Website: lowes
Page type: cart
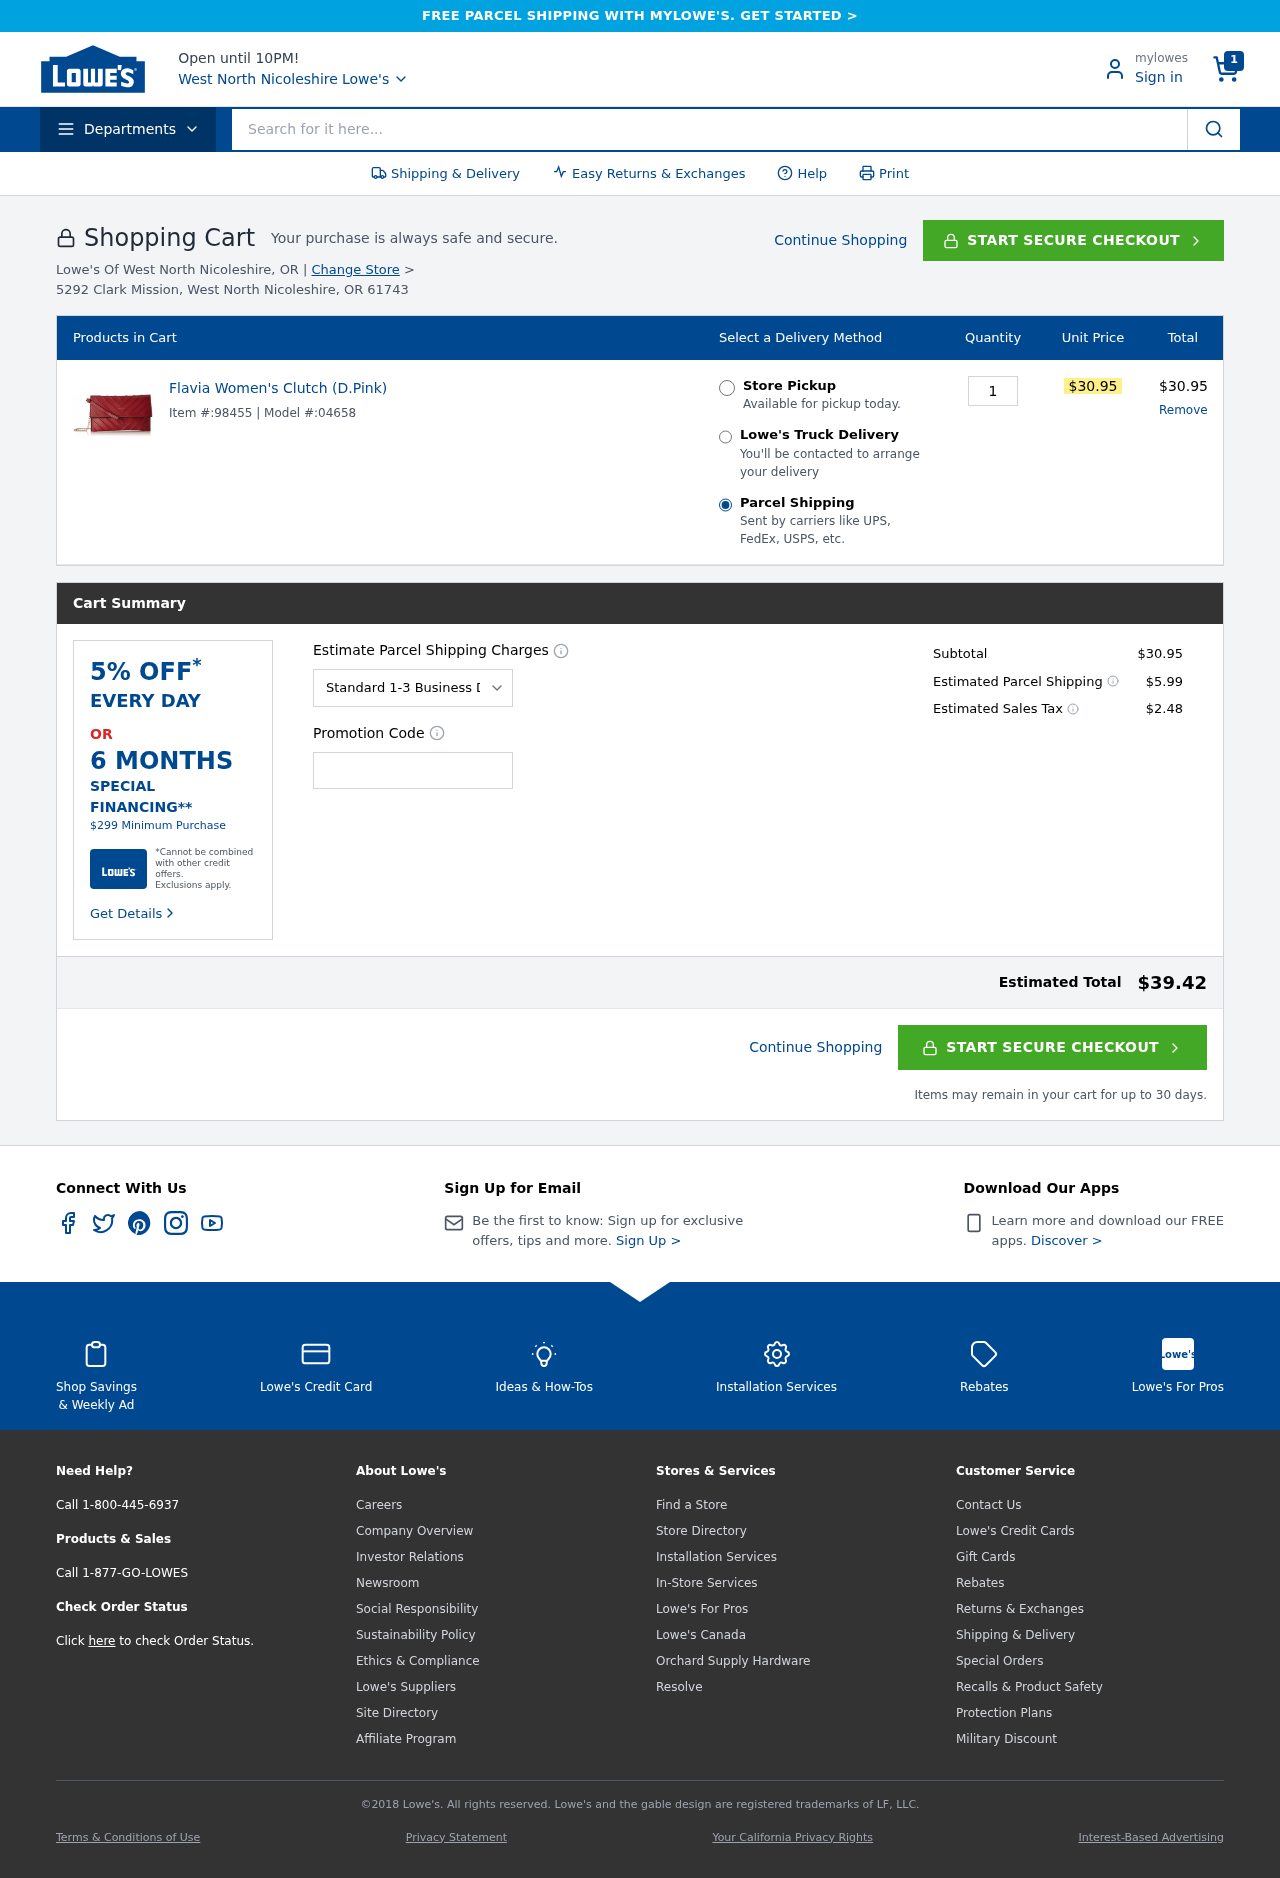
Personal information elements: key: PII_CITY
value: North Nicoleshire
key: PII_CITY
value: West North Nicoleshire
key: PII_POSTCODE
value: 61743
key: PII_PROMO_CODE
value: FIRST27
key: PII_STREET
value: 5292 Clark Mission
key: PII_STATE_ABBR
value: OR
Product elements: key: PRODUCT1_NAME
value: Flavia Women's Clutch (D.Pink)
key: PRODUCT1_PRICE
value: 30.95
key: PRODUCT1_QUANTITY
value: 1
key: PRODUCT1_MODEL
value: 04658
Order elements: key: ORDER_NUM_ITEMS
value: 1
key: ORDER_ITEM_ID
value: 98455
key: ORDER_LINE_TOTAL
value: $30.95
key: ORDER_SUBTOTAL
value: $30.95
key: ORDER_SHIPPING_COST
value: $5.99
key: ORDER_TAX
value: $2.48
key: ORDER_TOTAL
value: $39.42
Search elements: key: HEADER_SEARCH
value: Search for it here...